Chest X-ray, AP view. Patient: 59 years old, sex F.
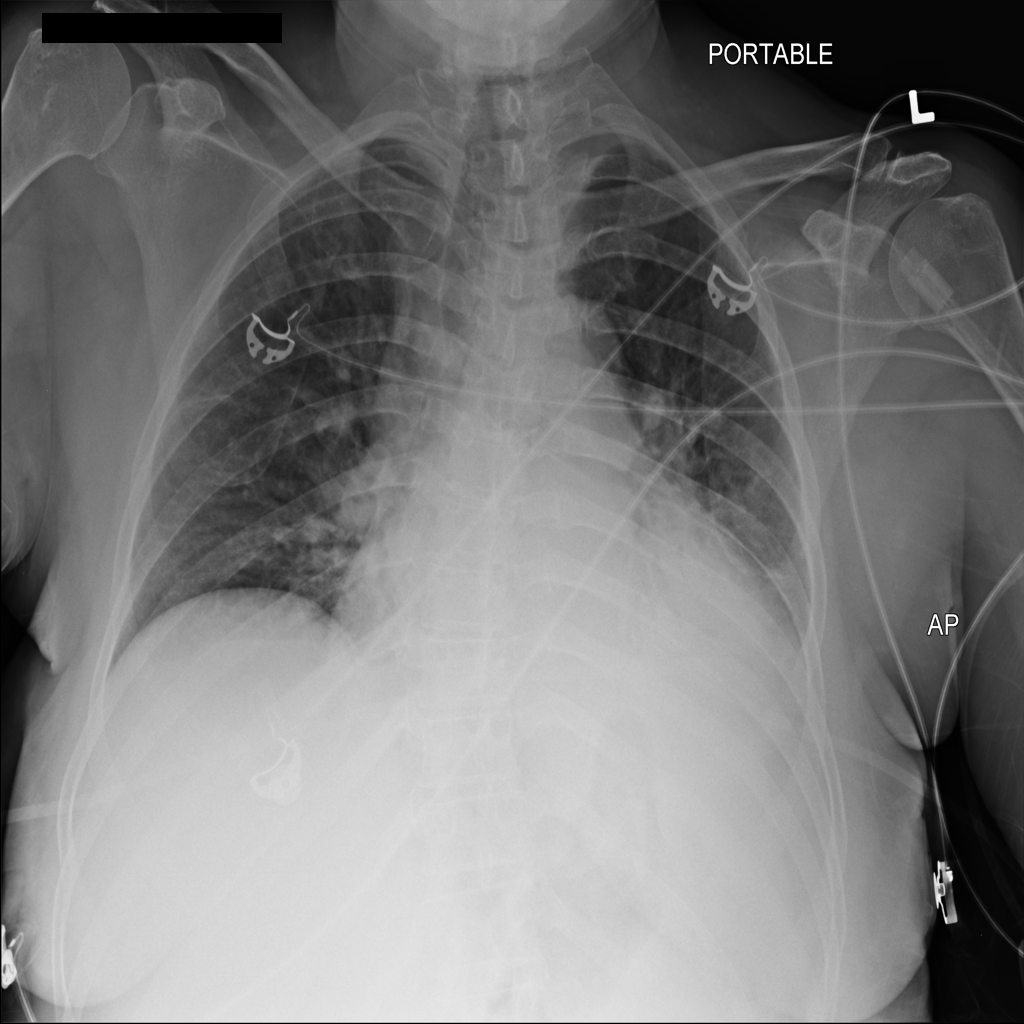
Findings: Atelectasis, Cardiomegaly, Infiltration